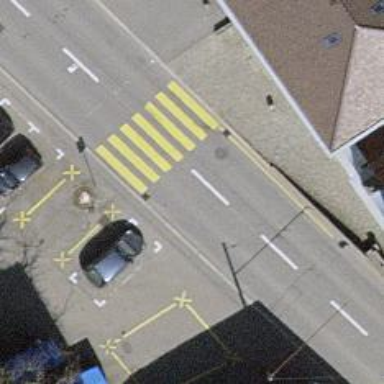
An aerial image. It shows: Secondary road with advisory cycle lane and trolley wires. The road surface is asphalt.